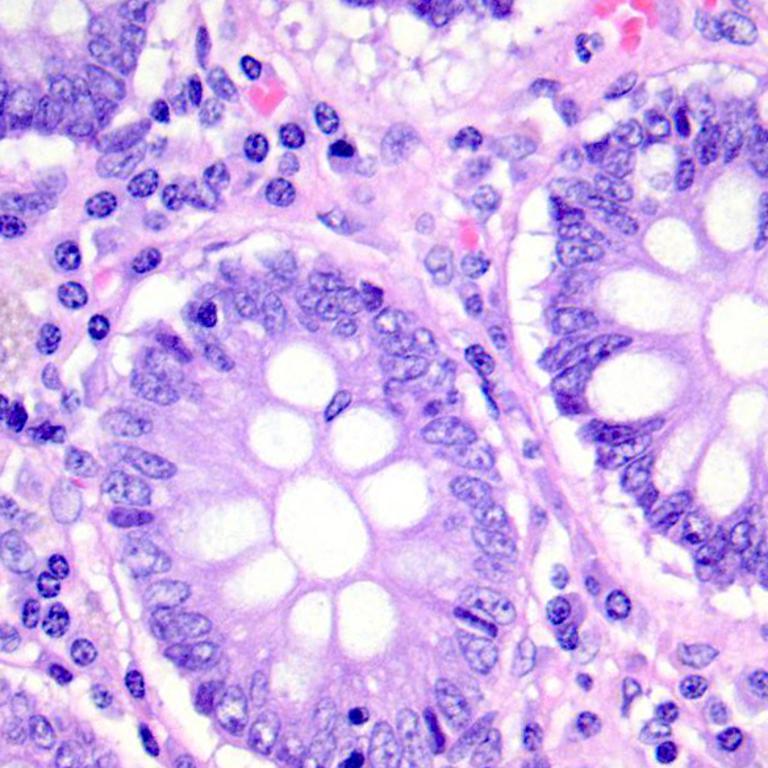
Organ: colon
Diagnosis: benign